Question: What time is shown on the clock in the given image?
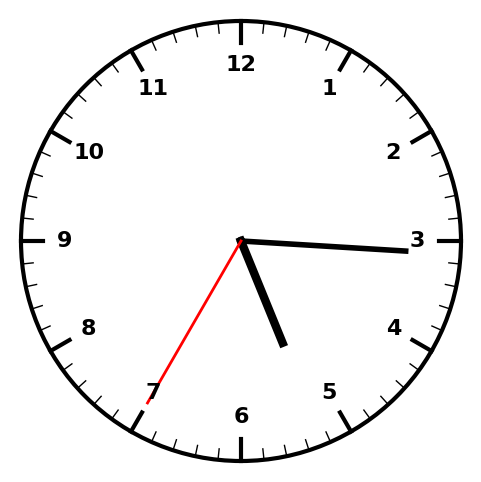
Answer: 05:15:35